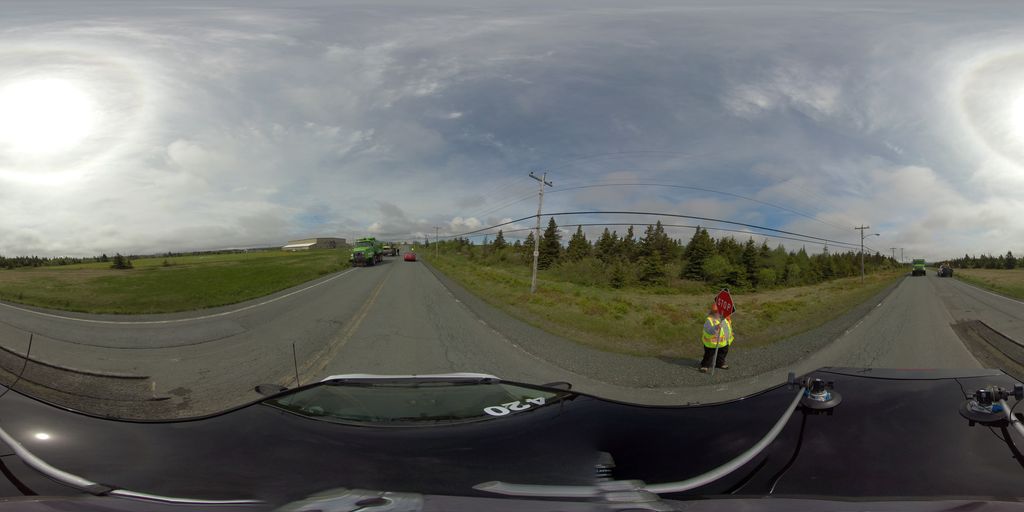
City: st_johns